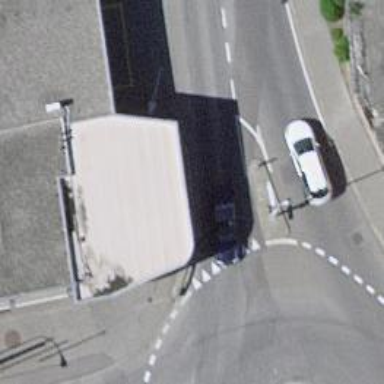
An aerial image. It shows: Fuel station.